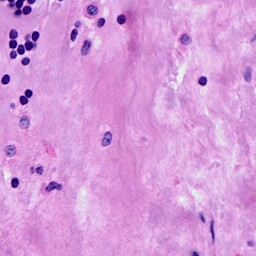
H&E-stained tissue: Breast